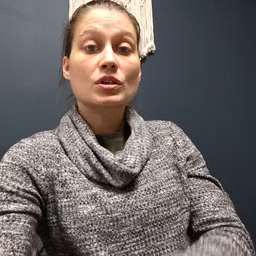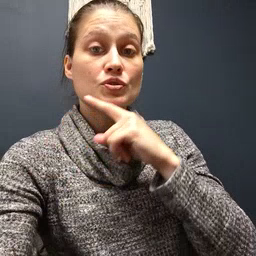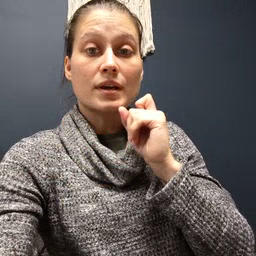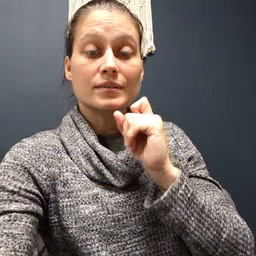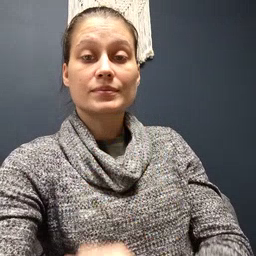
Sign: dry